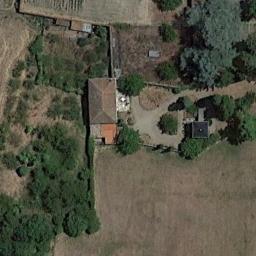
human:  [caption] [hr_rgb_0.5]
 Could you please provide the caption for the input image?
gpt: Many trees are beside the sparse residential .

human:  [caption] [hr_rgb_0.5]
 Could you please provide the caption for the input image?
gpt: A path leads to this house with black roof .

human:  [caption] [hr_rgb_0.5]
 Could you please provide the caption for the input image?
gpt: The sparse residential is on the bare land next to some trees .

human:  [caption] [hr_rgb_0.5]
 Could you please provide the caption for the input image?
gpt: There are several houses of different sizes and many green trees in a sparse residential area surrounded by open spaces .

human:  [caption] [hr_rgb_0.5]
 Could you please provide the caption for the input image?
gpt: A sparse residential area with some green trees and a brown building .